Question: I would like to get the names in collection href(CustomerDemographics, Customers, Employees, Order Details) to populate a listview. I would like to know how to parse these information in Xamarin platform or C#.
I am quite new on this environment. I have experience how to parse json data in native ios with objective c, but it is the first time I see this type of data.

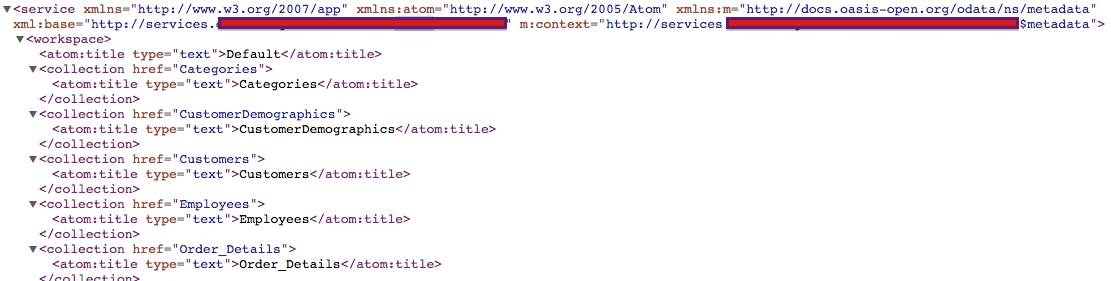
Answer: From the attached image it seems that you're requesting the service document of the OData service. Namely the 'http://host/service/' endpoint of the service. If you would like to get the content of the collections, you should append the names of the collections to the end of the service document URL, such as:
'''
GET http://host/service/Categories
GET http://hsot/service/CustomerDemographics
'''
The format of the response payload depends on the protocol version of the OData service. If you are talking to a OData V4 service (it actually seems a lot like you are querying the Northwind OData V4 sample service: <URL>, the response payload will be in JSON format and you can use the ways that you are familiar with to parse the response.
In addition, I would recommend you go through the basic tutorial on OData.org so that you can get a better grasp of OData requests: <URL>